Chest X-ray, AP view. Patient: 42 years old, sex M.
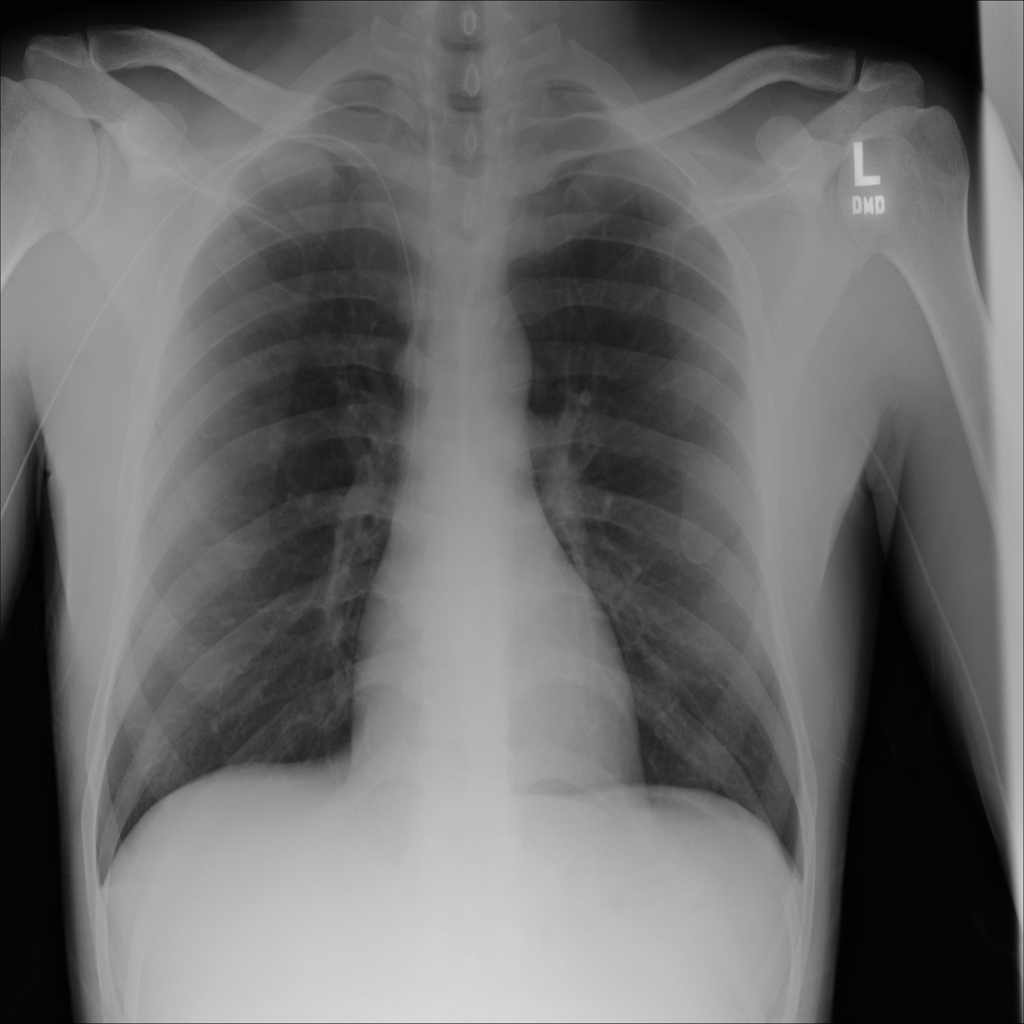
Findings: No Finding